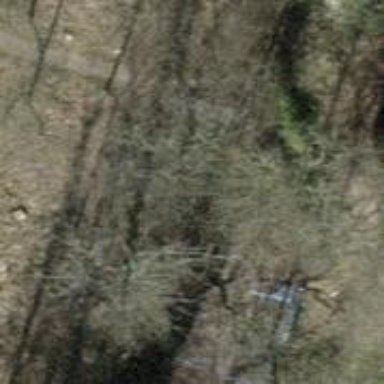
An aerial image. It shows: Ground track with boardwalk bridge. The track is of grade 5.